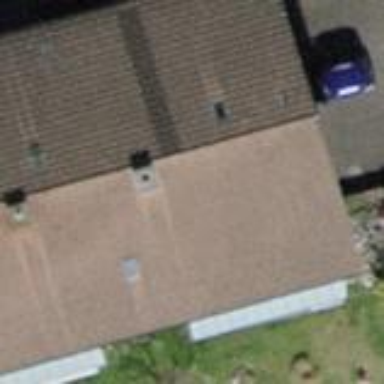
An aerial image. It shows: Building with pitched roof.